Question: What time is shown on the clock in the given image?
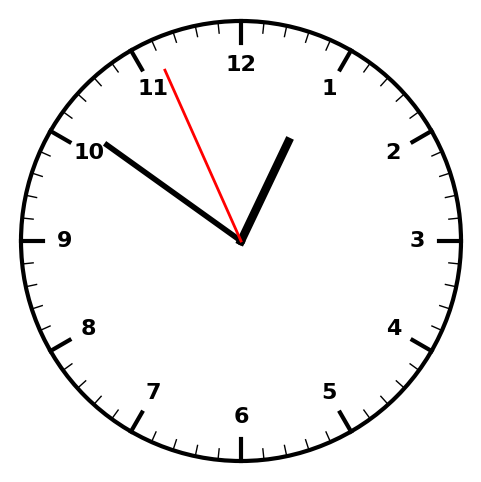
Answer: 12:50:56